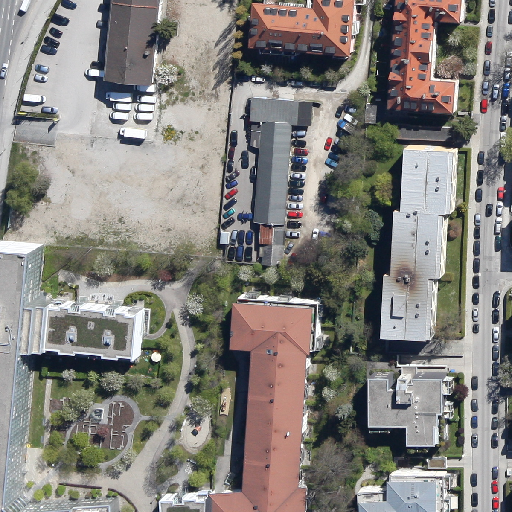
Referring expression: light-duty vehicle in the parking area